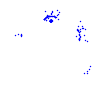
Particle: pion